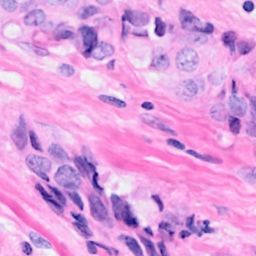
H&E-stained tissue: Breast